Question: I include jquery into my module with 'DotNetNuke.Framework.jQuery.RequestRegistration();' and it works like expected.
Other scripts I include into my DNN portal via Page Settings/Advanced Settings/Page Header Tags.
They also get loaded, but they don't work as expected.
In my case I want to have tabs in one of my dnn modules and I'm using jqueryUI to do this. If I test this module outside of DNN it works like it should, but when installed into DNN something goes wrong.
I get the tabs created but I can't switch betwen them. Actualy I see all of the content which should be in separated tabs in the same page.

This is my Js code from module.ascx file.
'''
<script type="text/javascript">
jQuery(document).ready(function ($) {
$("#<%= pnlTabs.ClientID %>").tabs();
});
</script>
'''
how to correct this ?
I think that problem is that all this different JS libs get mixed. So what is the correct way to include another JS libs into DNN module.
---
EDIT:
I found the problem. Can you help fix it ?
'''
<li><a href="DesktopModules/OsControl/#dnn_ctr380_osControl_pnlProcesses">Processes</a></li>
<div id="dnn_ctr380_OsControl_pnlProcesses" style="text-align:left;">
'''
Problem is that DNN prepends "DesktopModules/OsControl/" to the link in "li" element. How to prevent this or any other way around this ?
---
EDIT2:
'''
<asp:BulletedList ID="BulletedList1" runat="server" BulletStyle="NotSet" DisplayMode="HyperLink">
<asp:ListItem Value="#OsControl_pnlProcesses">Processes</asp:ListItem>
<asp:ListItem Value="#OsControl_pnlServices">Services</asp:ListItem>
<asp:ListItem Value="#OsControl_pnlEvents">Events</asp:ListItem>
</asp:BulletedList>
'''
This is how I create links.
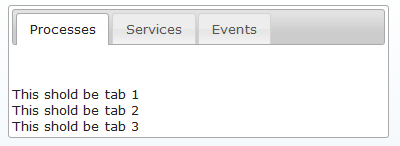
Answer: I would first suggest to go through <URL>
The way you are adding jQuery and jQuery UI references may cause problems, please make sure jQuery.js is added before jQuery.ui.js.
If you think almost all the page requires jQuery, you can move your jQuery registration code to skin as well.
last thing is to add 'console logging' to see the log messages in firebug console so that you can quickly track the script reference related problems